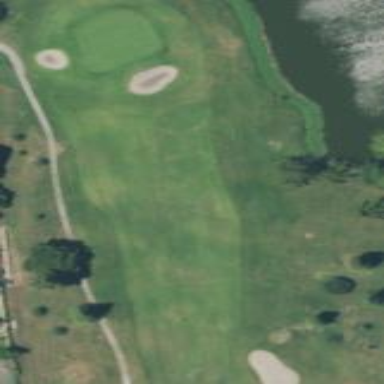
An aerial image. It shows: Picturesque scene of golf course with lateral water hazard.